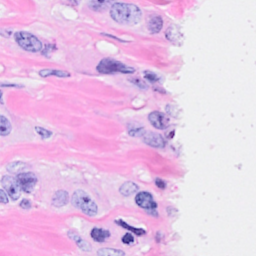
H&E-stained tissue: Breast